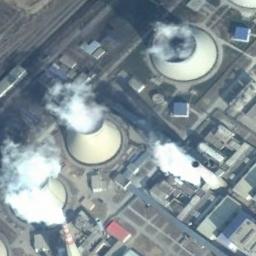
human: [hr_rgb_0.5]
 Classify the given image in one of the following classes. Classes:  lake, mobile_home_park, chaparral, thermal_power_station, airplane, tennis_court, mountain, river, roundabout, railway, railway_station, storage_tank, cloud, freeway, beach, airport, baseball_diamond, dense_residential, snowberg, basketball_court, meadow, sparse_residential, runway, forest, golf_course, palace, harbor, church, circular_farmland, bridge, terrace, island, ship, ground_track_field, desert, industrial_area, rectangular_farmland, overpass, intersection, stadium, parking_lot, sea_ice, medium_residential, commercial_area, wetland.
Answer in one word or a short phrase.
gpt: thermal_power_station